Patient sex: M
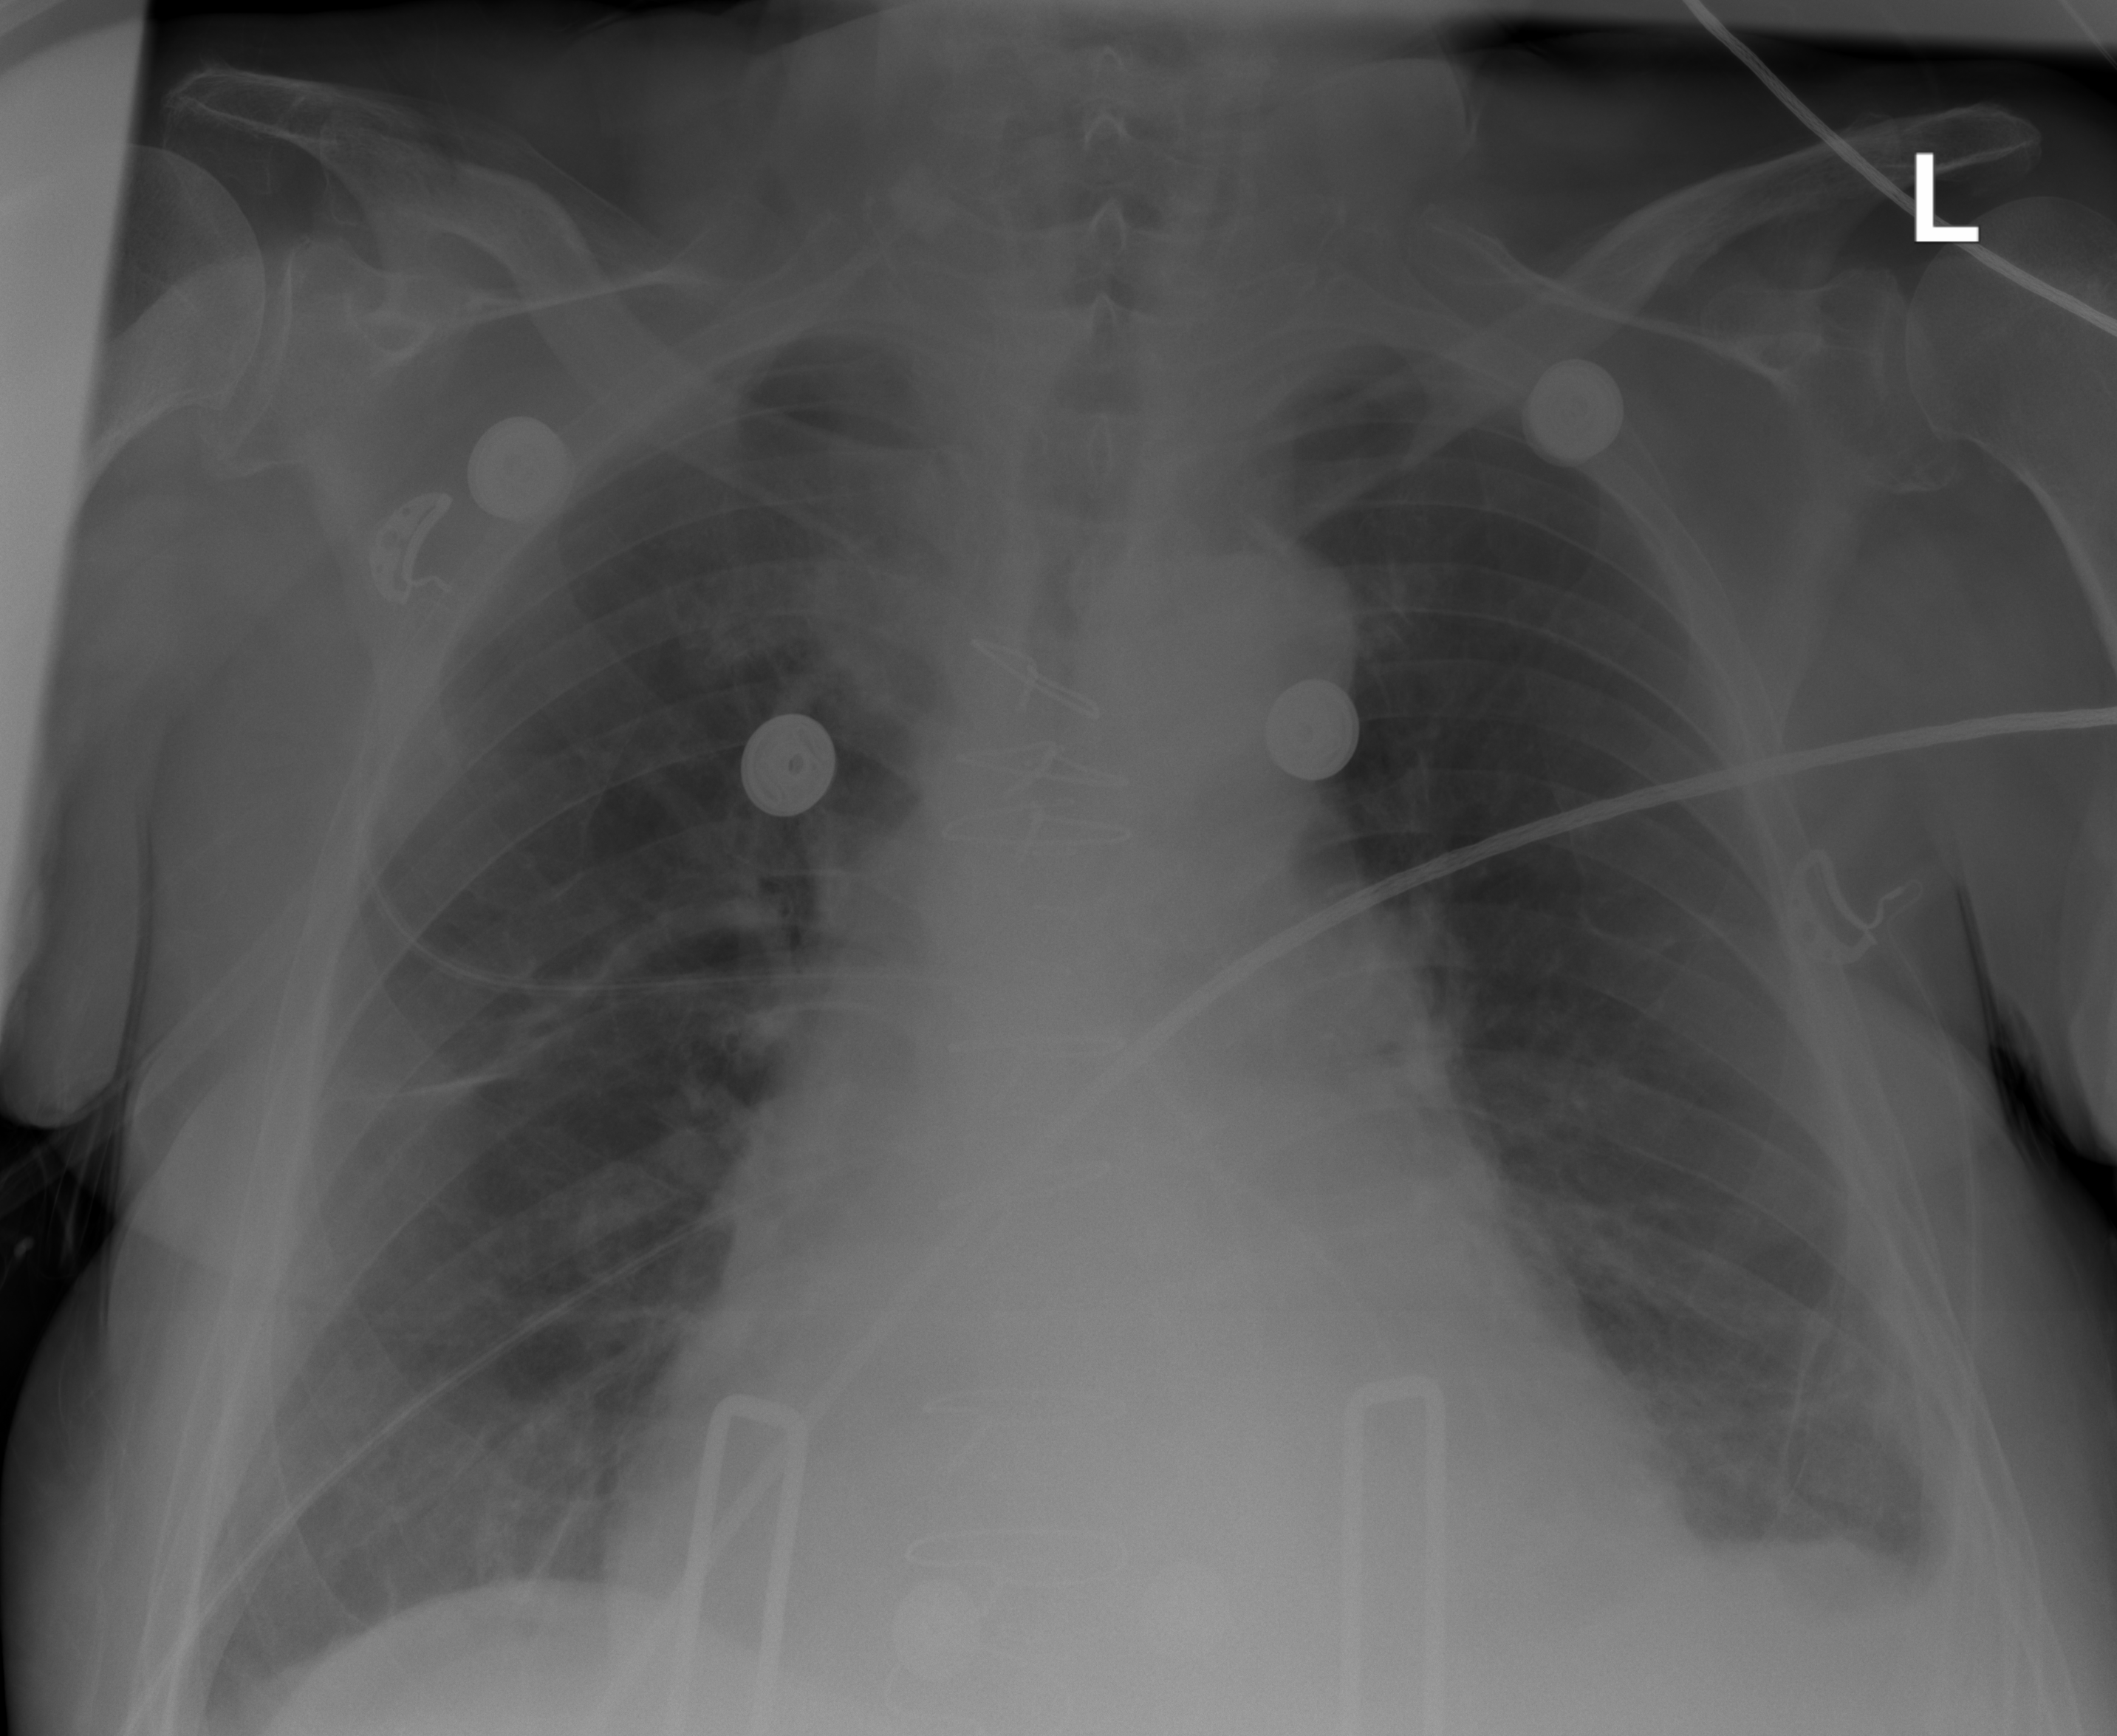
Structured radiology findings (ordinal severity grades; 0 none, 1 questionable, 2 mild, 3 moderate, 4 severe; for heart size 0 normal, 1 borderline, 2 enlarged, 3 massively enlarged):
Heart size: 2
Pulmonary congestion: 0
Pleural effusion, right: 1
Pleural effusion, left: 2
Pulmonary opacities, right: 0
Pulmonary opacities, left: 0
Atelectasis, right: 2
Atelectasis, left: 2